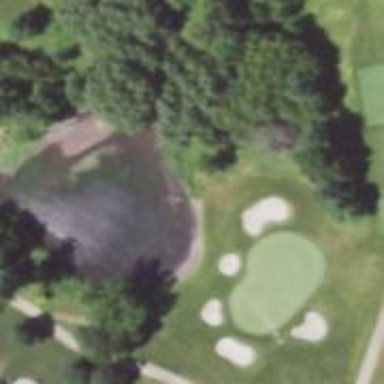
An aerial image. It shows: Golf course pond classified as lateral water hazard. It is natural water feature on the golf course.